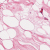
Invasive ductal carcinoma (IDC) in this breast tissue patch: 0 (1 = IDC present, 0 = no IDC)